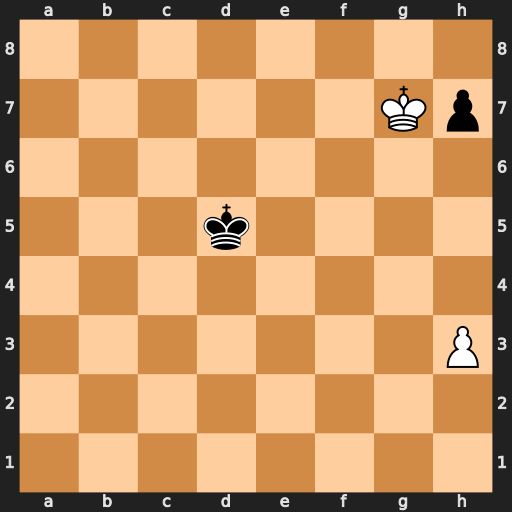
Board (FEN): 8/6Kp/8/3k4/8/7P/8/8
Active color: w
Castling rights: -
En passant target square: -
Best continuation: Kxh7 Ke6 Kg6 Ke7 Kg7